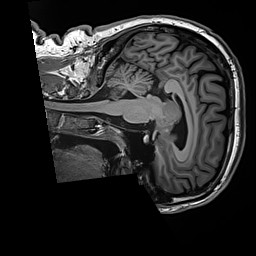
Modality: T1w
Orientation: sagittal
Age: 50
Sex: male
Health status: healthy
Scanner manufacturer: siemens
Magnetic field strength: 3 T
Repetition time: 2.5 s
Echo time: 0.00299 s